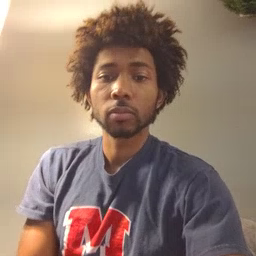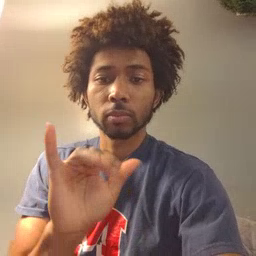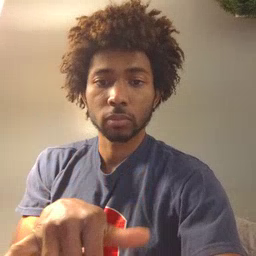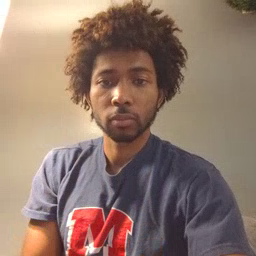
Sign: that